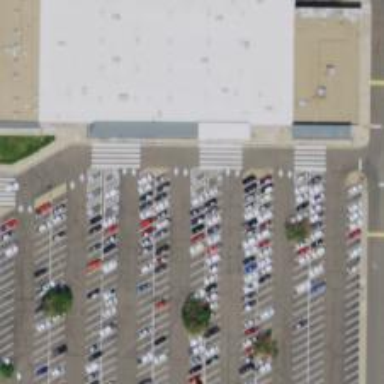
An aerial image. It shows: Parking space.